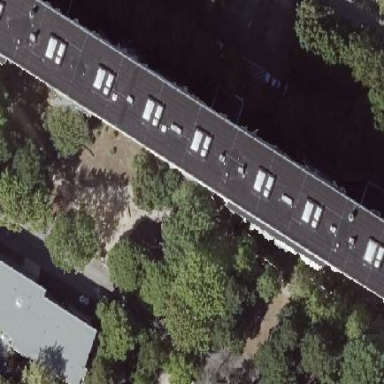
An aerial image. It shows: Grey flat-roofed building with apartments.